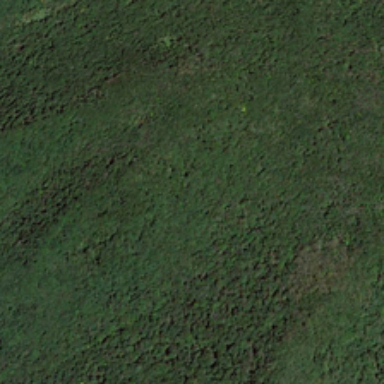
Many green trees are in a piece of forest .